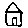
Label: house